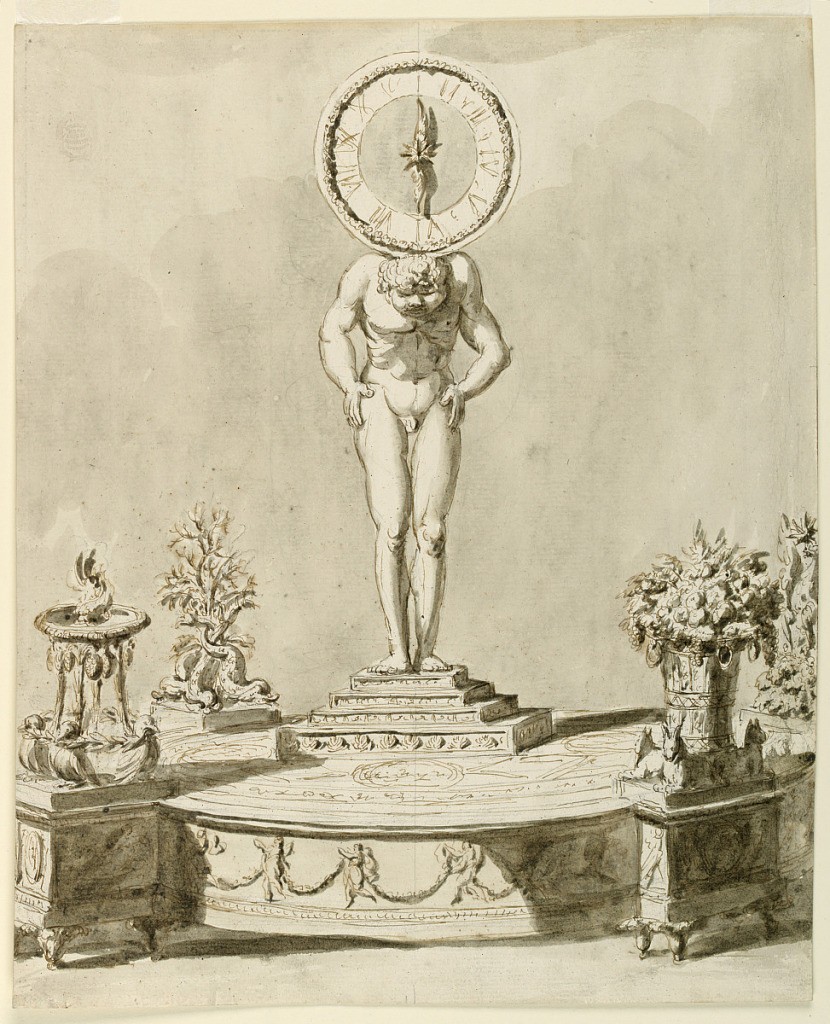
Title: Inkstand
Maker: Giuseppe Barberi, Italian, 1746–1809
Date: ca. 1800
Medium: Pen and brown ink, brush and gray wash, graphite on off-white laid paper, lined
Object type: Drawing
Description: Design for an inkstand with alternative suggestions. At center, a male nude supports a clock on his shoulders. He stands on a stepped platform at the center of an oval plinth decorated with dancing figures and festoons. At each corner is a square plinth on legs, supporting a sculptural element. At left, a fountain with dolphins and a birdbath. At right, a floral basket with hares.